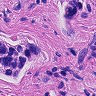
Metastatic tissue present: yes